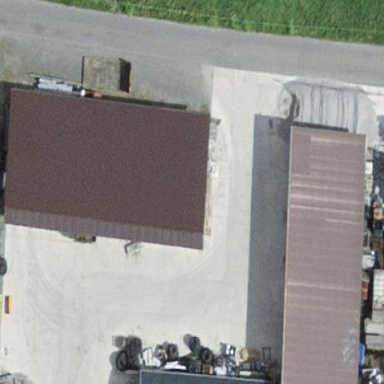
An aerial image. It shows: Greenhouse.